Question: I use templavoila and TYPO3 4.5.29. I created a template in FCE. and added mapped text area.
I can see the rich text editor but I can't use some of the features. like Image Upload/Page Break.. etc..
Attaching the FCE form and Backend screen
'''
<?xml version="1.0" encoding="utf-8" standalone="yes" ?>
<T3DataStructure>
<meta type="array">
<langDisable>1</langDisable>
</meta>
<ROOT type="array">
<tx_templavoila type="array">
<title>ROOT</title>
<description>Select the HTML element on the page which you want to be the overall container element for the template.</description>
</tx_templavoila>
<type>array</type>
<el type="array">
<field_tab1_title type="array">
<tx_templavoila type="array">
<title>Tab 1 Title</title>
<sample_data type="array">
<numIndex index="0"></numIndex>
</sample_data>
<eType>rte</eType>
<preview></preview>
<TypoScript><![CDATA[
10 = TEXT
10.current = 1
10.parseFunc = < lib.parseFunc_RTE]]></TypoScript>
</tx_templavoila>
<TCEforms type="array">
<label>Tab 1 Title</label>
<config type="array">
<type>text</type>
<cols>48</cols>
<rows>5</rows>
<softref>*</softref>
</config>
<defaultExtras>richtext[*]</defaultExtras>
</TCEforms>
</field_tab1_title>
</el>
</ROOT>
</T3DataStructure>
'''

I dont know what when wrong in my congfiguration.
What wrong with FCE
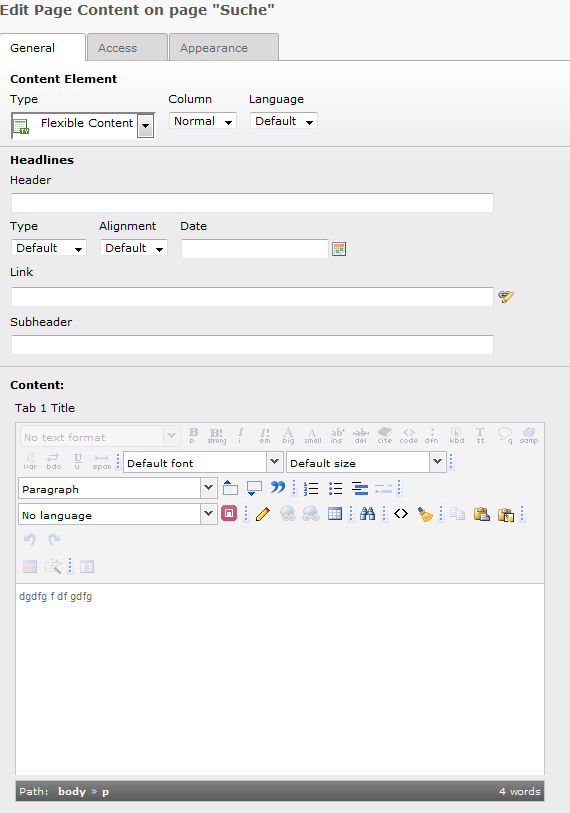
Answer: You can configure the RTE via the Extension Manager. Go to the configuration panel of the extension rtehtmlarea and set 'Default configuration settings' to Demo. Now you can see all features of the RTE.
<URL>.